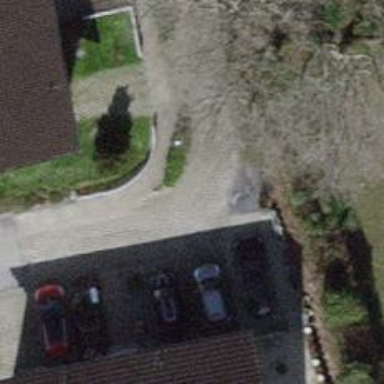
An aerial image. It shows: Cobblestone track driveway.